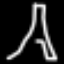
Label: The Eiffel Tower